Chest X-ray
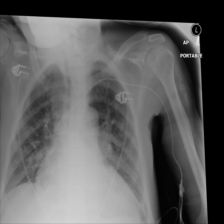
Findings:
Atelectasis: negative
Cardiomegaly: positive
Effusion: positive
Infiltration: negative
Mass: negative
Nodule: negative
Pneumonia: negative
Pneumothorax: negative
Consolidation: negative
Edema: negative
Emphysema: negative
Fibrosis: negative
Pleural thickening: negative
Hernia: negative